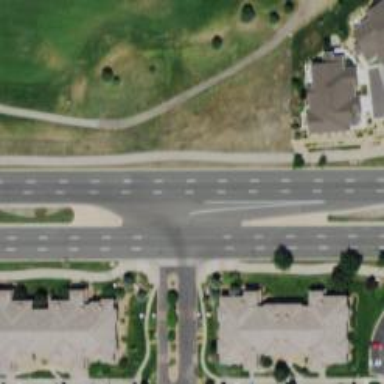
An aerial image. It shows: Asphalt road with secondary link designation.